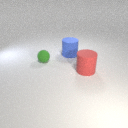
small green rubber sphere behind large red rubber cylinder